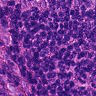
Metastatic tissue present: yes